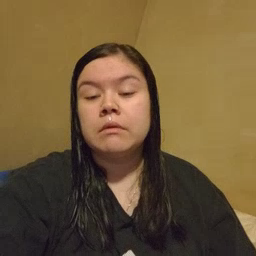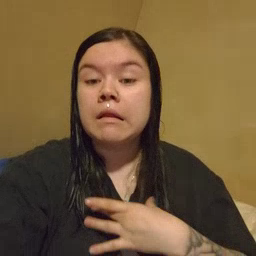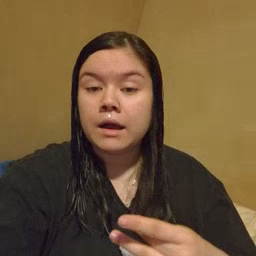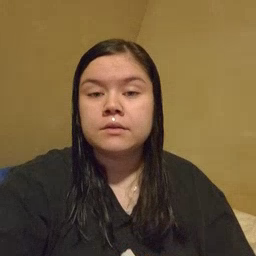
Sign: like